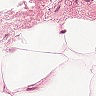
Metastatic tissue present: no